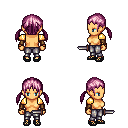
a pixel art fantasy rpg character, female body template, human, tanned skin, gold arm armor, metal pants, pink twin-tailed hairstyle, leather bracers, ghillies, dagger, four views (front, back, left, right), 2x2 character sprite sheet, small pixel art, hard edges, no anti-aliasing